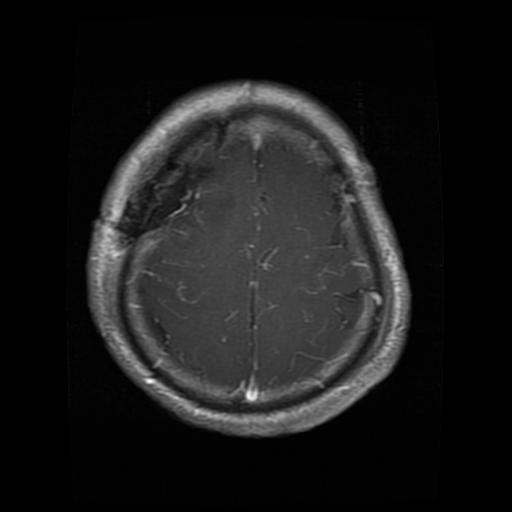
Label: glioma